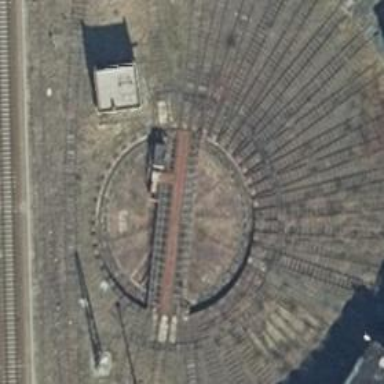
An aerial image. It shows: Railway yard.